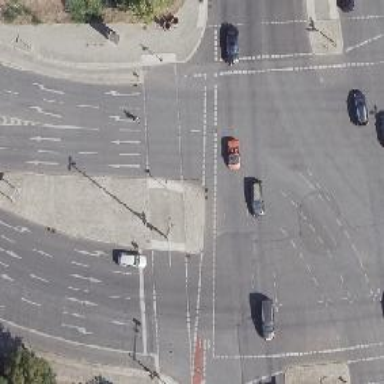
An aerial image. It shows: Asphalt footway with crossing equipped with traffic signals.